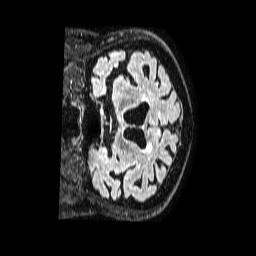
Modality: FLAIR
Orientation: coronal
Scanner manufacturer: philips
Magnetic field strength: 1.5 T
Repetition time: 4.8 s
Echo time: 0.3 s